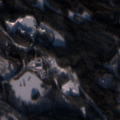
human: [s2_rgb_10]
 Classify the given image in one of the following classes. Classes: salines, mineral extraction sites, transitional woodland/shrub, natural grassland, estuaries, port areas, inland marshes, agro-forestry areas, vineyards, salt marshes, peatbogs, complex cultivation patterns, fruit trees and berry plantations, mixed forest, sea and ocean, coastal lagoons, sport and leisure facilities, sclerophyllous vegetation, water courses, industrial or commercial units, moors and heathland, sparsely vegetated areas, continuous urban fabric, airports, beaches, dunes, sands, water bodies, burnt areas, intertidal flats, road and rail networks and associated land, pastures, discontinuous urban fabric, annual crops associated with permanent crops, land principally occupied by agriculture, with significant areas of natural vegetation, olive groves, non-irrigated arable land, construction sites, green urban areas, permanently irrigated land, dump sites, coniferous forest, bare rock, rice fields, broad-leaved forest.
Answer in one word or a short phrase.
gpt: dump sites, coniferous forest, mixed forest, transitional woodland/shrub